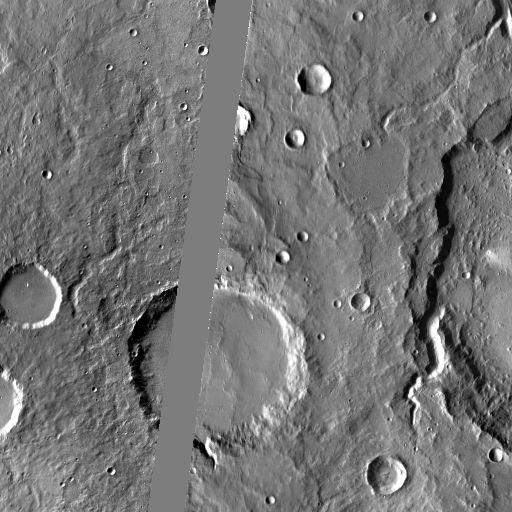
Crater classes present: Background, Other, Layered, Buried, Secondary